Question: I have an application in MVC5, using c#, HTML and jQuery.
In my localhost everything works fine and I have no major errors. However, when I publish the project (right-click project -> publish) and send the results to the Public Server, I have loading errors everywhere:

I have checked the resulting ZIP file and I am 100% that all tje jQuery files are in there, so the files are not missing.
At this point I think there may be a loading problem or something, but I have no idea what it could be. What is causing my server to not be able to load jQuery ?
My Bundle.cs file:
'''
bundles.Add(new ScriptBundle("~/bundles/jquery").Include(
"~/Scripts/jquery-{version}.js"));
bundles.Add(new ScriptBundle("~/bundles/jqueryui").Include(
"~/Scripts/jquery-ui-{version}.js"));
bundles.Add(new ScriptBundle("~/bundles/jqueryval").Include(
"~/Scripts/jquery.unobtrusive*",
"~/Scripts/jquery.validate*"));
bundles.Add(new ScriptBundle("~/bundles/bootstrap").Include(
"~/Scripts/bootstrap.js",
"~/Scripts/bootstrap-datepicker.js",
"~/Scripts/bootstrap-editable.min.js",
"~/Scripts/bootstrap-editable.js",
"~/Scripts/bootstrap-switch.js",
"~/Scripts/select2.js",
"~/Scripts/bootstrapSwitch.js",
"~/Scripts/Amaris.XEditable.js",
"~/Scripts/bootstrap-modal.js",
"~/Scripts/AmarisFeedback.js",
"~/Scripts/bootstrap-modalmanager.js"));
bundles.Add(new ScriptBundle("~/bundles/custom").Include(
"~/Scripts/custom.js",
"~/Scripts/fakeauth.js",
"~/Scripts/jquery.dynatree.js",
"~/Scripts/TableFilter.js",
"~/Scripts/PackageScripts.js",
"~/Scripts/MaterialScripts.js",
"~/Scripts/PendingTableScripts.js",
"~/Scripts/NotificationScripts.js"));
// Use the development version of Modernizr to develop with and learn from. Then, when you're
// ready for production, use the build tool at http://modernizr.com to pick only the tests you need.
bundles.Add(new ScriptBundle("~/bundles/modernizr").Include(
"~/Scripts/modernizr-*"));
//notfitications for all the family! http://www.jqueryrain.com/?sPi0WIEh
bundles.Add(new ScriptBundle("~/bundles/notifIt").Include("~/Scripts/notifIt.js"));
'''
And this is where I load the bundles:
'''
<!DOCTYPE html>
<html lang="en">
<head>
<meta charset="utf-8">
<title>@ViewBag.Title</title>
<meta name="viewport" content="width=device-width, initial-scale=1.0">
<meta name="description" content="">
<meta name="author" content="">
@RenderSection("head", required: false)
@RenderSection("head", required: false)
@Styles.Render("~/Content/css")
</head>
<body>
@Scripts.Render("~/bundles/jquery")
@Scripts.Render("~/bundles/jqueryui")
@Scripts.Render("~/bundles/jqueryval")
@Scripts.Render("~/bundles/notifIt")
@Scripts.Render("~/bundles/bootstrap")
@Scripts.Render("~/bundles/custom")
@RenderSection("scripts", required: false)
</body>
'''
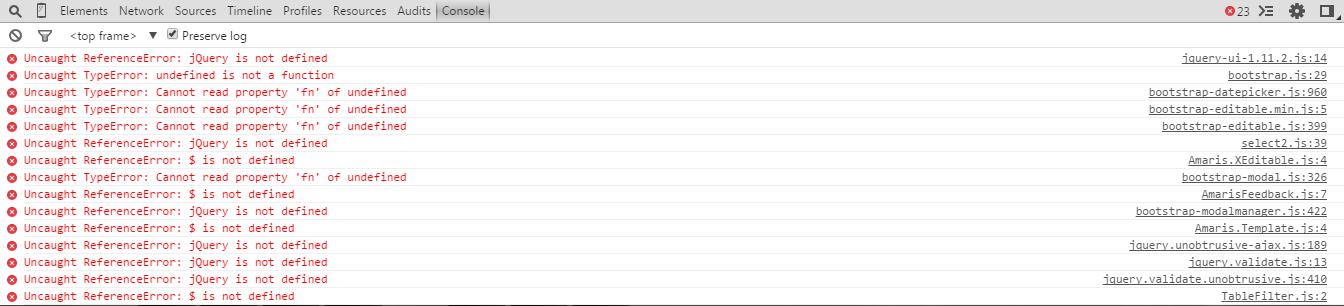
Answer: The origin of the problem was VisualStudio itself.
After analyzing the ZIP file created by VS when Publishing the project (right click -> Publish) we noticed that the ZIP file was missing the jQuery library files, among with other JS files.
These files were supposed to be included in the solution, but for reasons beyond our understanding, they were not.
To fix this, we had to manually remove the affected files, from the peoject (by copying them to a safe location and then deleting them on the project), recompile the project, and then add the files again (and recompile again).
With these steps VS was not including all the files in the ZIP. Finally.